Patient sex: M
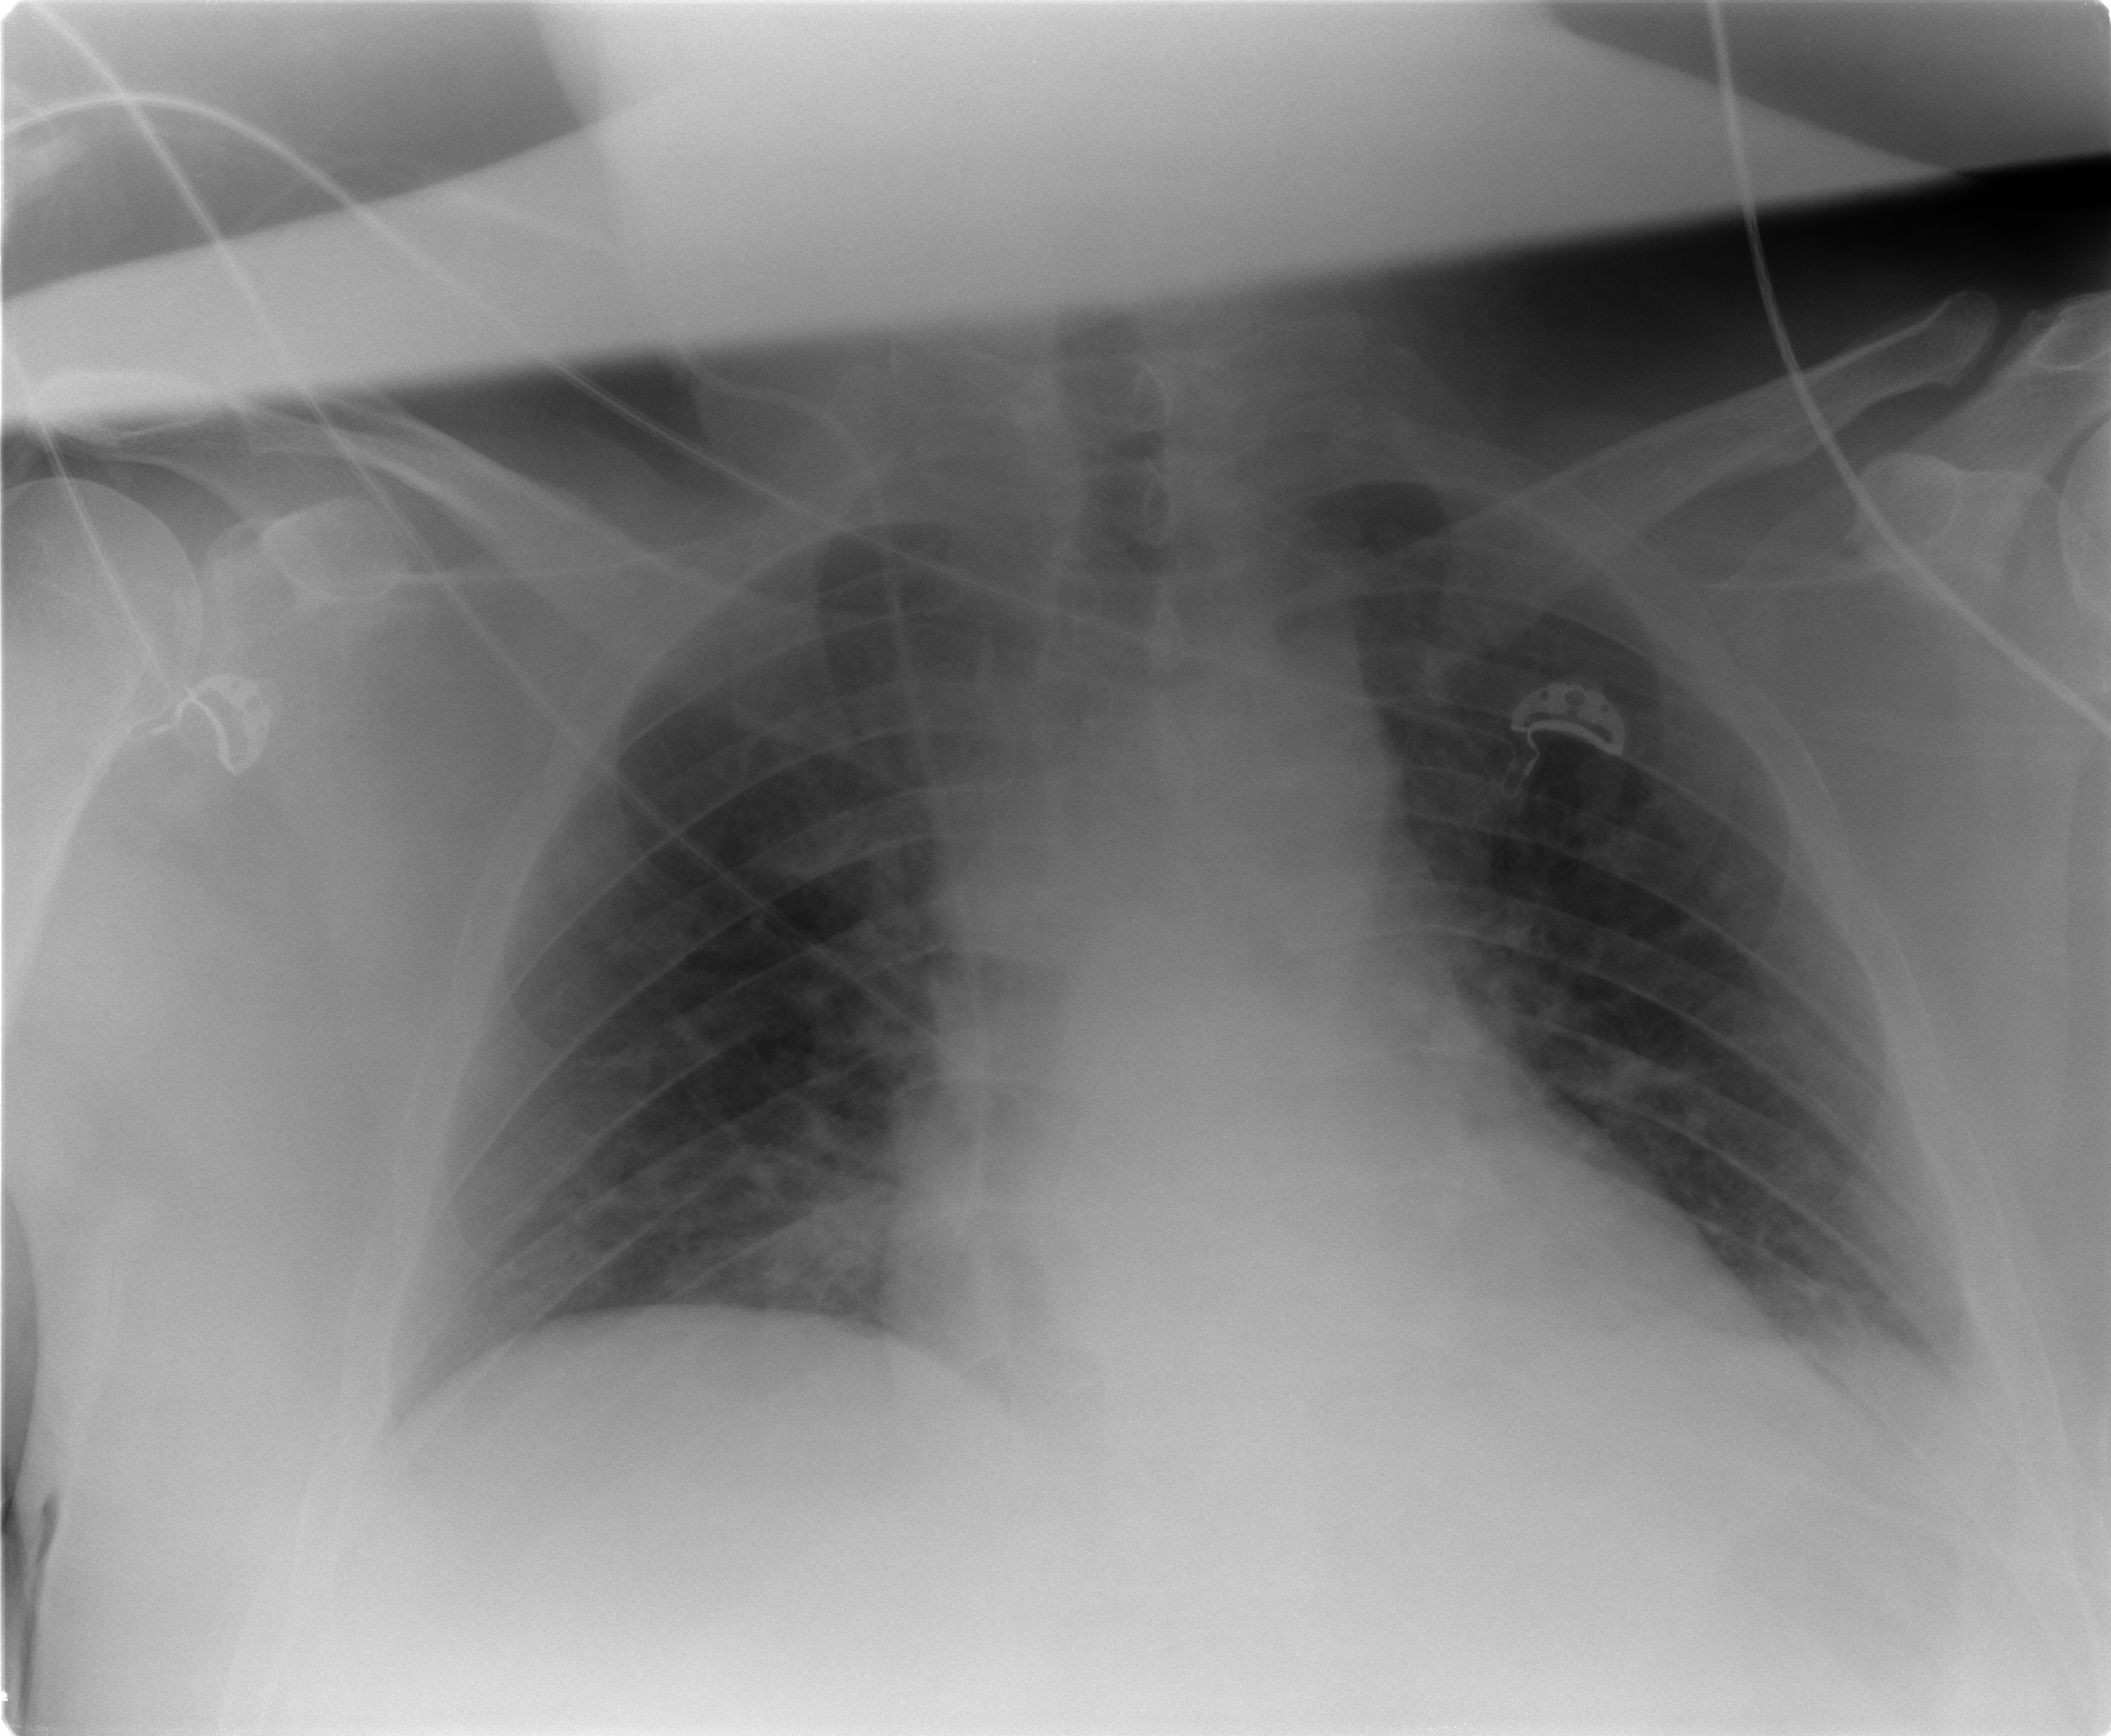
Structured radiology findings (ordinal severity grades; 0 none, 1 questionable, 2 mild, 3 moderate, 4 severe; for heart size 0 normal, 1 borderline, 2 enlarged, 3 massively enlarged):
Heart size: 0
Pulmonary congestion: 0
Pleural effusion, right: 0
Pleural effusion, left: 1
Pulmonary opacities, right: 0
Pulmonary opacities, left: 0
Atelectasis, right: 0
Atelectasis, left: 2